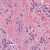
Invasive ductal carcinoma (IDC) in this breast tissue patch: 1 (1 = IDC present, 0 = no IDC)